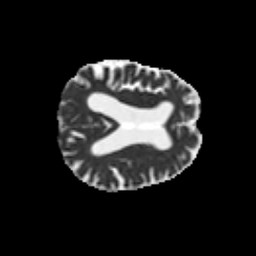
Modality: MD
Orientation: axial
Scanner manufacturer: siemens
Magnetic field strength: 3 T
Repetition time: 6.8 s
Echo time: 0.093 s